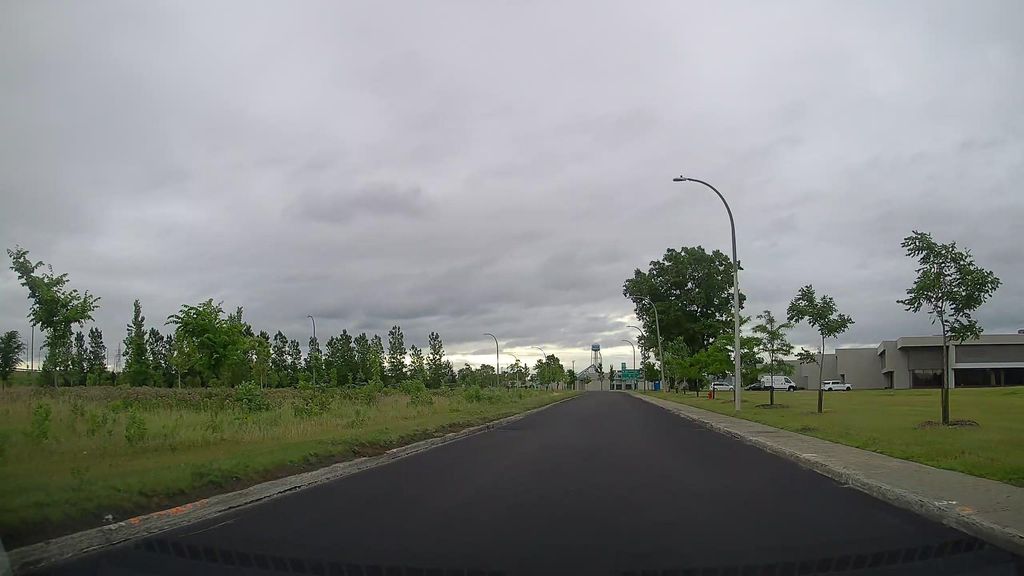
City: montreal